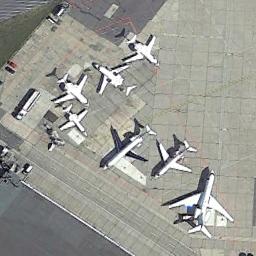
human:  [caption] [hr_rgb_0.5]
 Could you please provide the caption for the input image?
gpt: There are two big planes and five small planes, And they are all white .

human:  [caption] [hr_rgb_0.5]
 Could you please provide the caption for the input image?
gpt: Seven airplanes were in the open space .

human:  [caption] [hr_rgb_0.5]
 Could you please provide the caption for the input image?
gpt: Seven different kinds of planes parked in different directions on the airport .

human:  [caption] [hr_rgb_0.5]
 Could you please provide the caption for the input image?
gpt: Many airplanes are parked on the open place beside the grass .

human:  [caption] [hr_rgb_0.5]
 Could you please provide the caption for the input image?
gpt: Seven planes of different sizes are in the parking lot next to the grass .